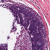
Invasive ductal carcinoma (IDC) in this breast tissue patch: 0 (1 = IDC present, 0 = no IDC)